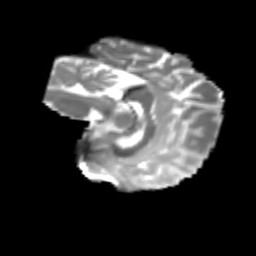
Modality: T2w
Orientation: sagittal
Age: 21
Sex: female
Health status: healthy